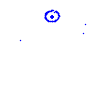
Particle: proton